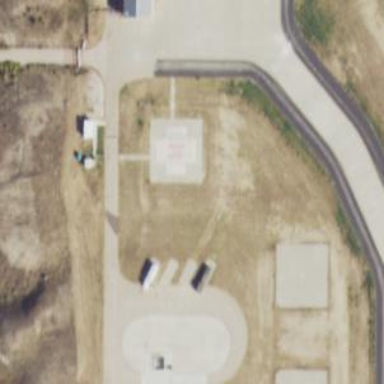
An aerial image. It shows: Image showing helipad at airport.